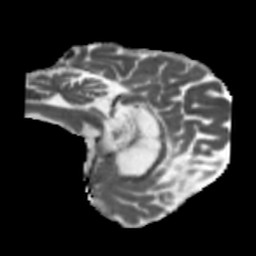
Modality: MD
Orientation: sagittal
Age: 49
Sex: male
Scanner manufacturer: siemens
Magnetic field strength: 3 T
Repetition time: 5.47 s
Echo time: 0.0854 s